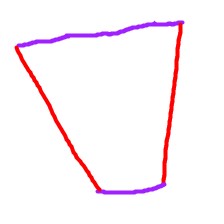
Shape: trapezoid